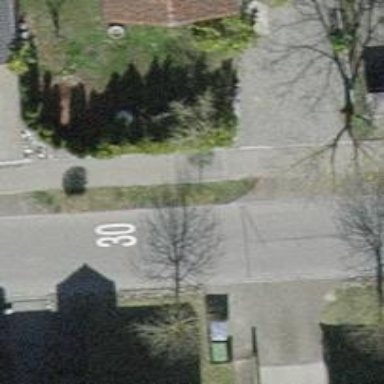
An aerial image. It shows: Urban area with trees.